Question: Each facet in ggplot2 may not contain all factor levels in the 'name' column, in which case I want the facet to ignore those factor levels to avoid the gaps in the tiles.
I have tried adding and removing 'scales = "free"', 'drop = TRUE', and 'space = "free"' from 'facet_grid' as recommended in a stackexchange question <URL>.
Any help would be much appreciated!
'''
test_data <- structure(list(sample = c("1", "1", "1", "1", "1", "2", "2",
"2", "2", "2", "3", "3", "3", "3", "3", "1", "1", "1", "1", "1",
"2", "2", "2", "2", "2", "3", "3", "3", "3", "3"), name = c("IV_1385127_1385127_1_+_3_1",
"IV_78222_78222_1_-_3_1", "XV_978130_978130_1_-_3_1", "XIV_574351_574351_1_+_3_1",
"XV_357215_357215_1_-_3_1", "XII_456601_456601_1_-_3_1", "V_423552_423552_1_+_3_1",
"XI_200191_200191_1_-_3_1", "XII_465717_465717_1_-_4_2", "XII_455342_455342_1_-_3_1",
"VII_84298_84298_1_-_3_1", "IV_229884_229884_1_+_4_2", "XII_633371_633371_1_-_4_2",
"XIII_9888_9888_1_-_4_2", "X_703096_703096_1_-_3_2", "IV_1385127_1385127_1_+_3_1",
"IV_78222_78222_1_-_3_1", "XV_978130_978130_1_-_3_1", "XIV_574351_574351_1_+_3_1",
"XV_357215_357215_1_-_3_1", "XII_456601_456601_1_-_3_1", "V_423552_423552_1_+_3_1",
"XI_200191_200191_1_-_3_1", "XII_465717_465717_1_-_4_2", "XII_455342_455342_1_-_3_1",
"VII_84298_84298_1_-_3_1", "IV_229884_229884_1_+_4_2", "XII_633371_633371_1_-_4_2",
"XIII_9888_9888_1_-_4_2", "X_703096_703096_1_-_3_2"), ntile = c("1",
"1", "1", "1", "1", "1", "1", "1", "2", "1", "1", "2", "2", "2",
"2", "1", "1", "1", "1", "1", "1", "1", "1", "2", "1", "1", "2",
"2", "2", "2"), position = c("-1", "-1", "-1", "-1", "-1", "-1",
"-1", "-1", "-1", "-1", "-1", "-1", "-1", "-1", "-1", "1", "1",
"1", "1", "1", "1", "1", "1", "1", "1", "1", "1", "1", "1", "1"
), base = c("T", "T", "T", "A", "C", "A", "T", "T", "A", "T",
"T", "G", "C", "C", "A", "A", "G", "A", "G", "G", "A", "T", "A",
"G", "T", "A", "A", "A", "A", "A")), class = c("tbl_df", "tbl",
"data.frame"), row.names = c(NA, -30L))
'''
'''
p <- ggplot(test_data, aes(x = position, y = factor(name))) +
geom_tile(aes(fill = base)) +
scale_fill_viridis_d() +
theme_bw() +
theme(
axis.title.y=element_blank(),
axis.text.y=element_blank(),
legend.title=element_blank(),
axis.title.x=element_text(margin = margin(t = 15)),
panel.grid=element_blank()
)
p <- p + facet_grid(ntile ~ sample, scales = "free", space = "free", drop = TRUE)
'''

ggplot2 3.1.1
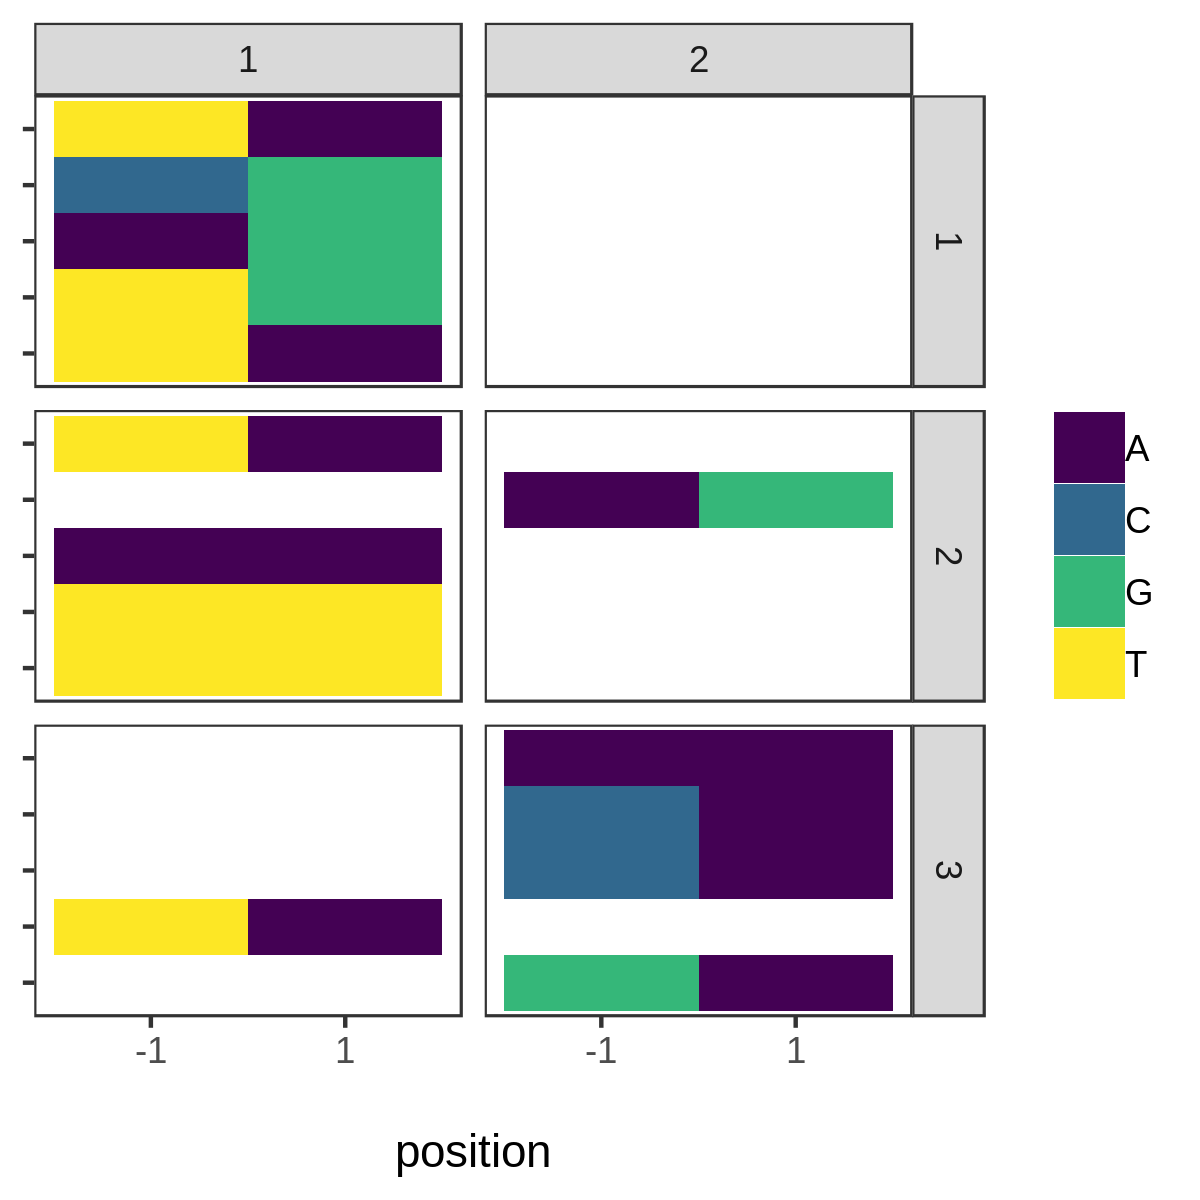
Answer: There are no unused factors in your sample data and the arguments are not giving you what you desire. Possible startup workaround can be:
'''
# Your script
p <- ggplot(test_data, aes(x = position, y = factor(name))) +
geom_tile(aes(fill = base)) +
scale_fill_viridis_d() +
theme_bw() +
theme(
axis.title.y=element_blank(),
axis.text.y=element_blank(),
legend.title=element_blank(),
axis.title.x=element_text(margin = margin(t = 15)),
panel.grid=element_blank()
)
p + coord_flip() + facet_wrap(ntile ~ sample, scales = "free")
'''
# output
<URL>